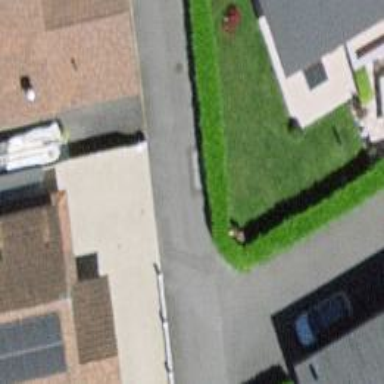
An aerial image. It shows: Hedge acting as barrier.